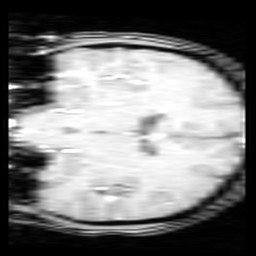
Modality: inplaneT1
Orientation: coronal
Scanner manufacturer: ge
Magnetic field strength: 3 T
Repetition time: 0.25 s
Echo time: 0.0036 s